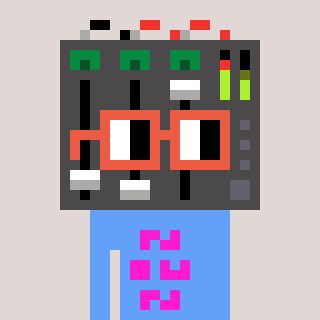
a pixel art character with square orange glasses, a mixer-shaped head and a blue-colored body on a warm background